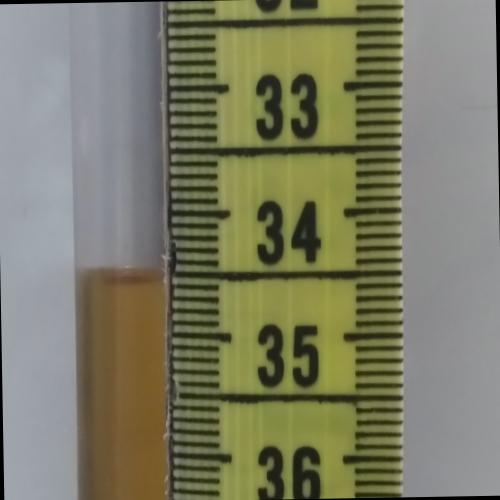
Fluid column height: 34.5 cm